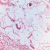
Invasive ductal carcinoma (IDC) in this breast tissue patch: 0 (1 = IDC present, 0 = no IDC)